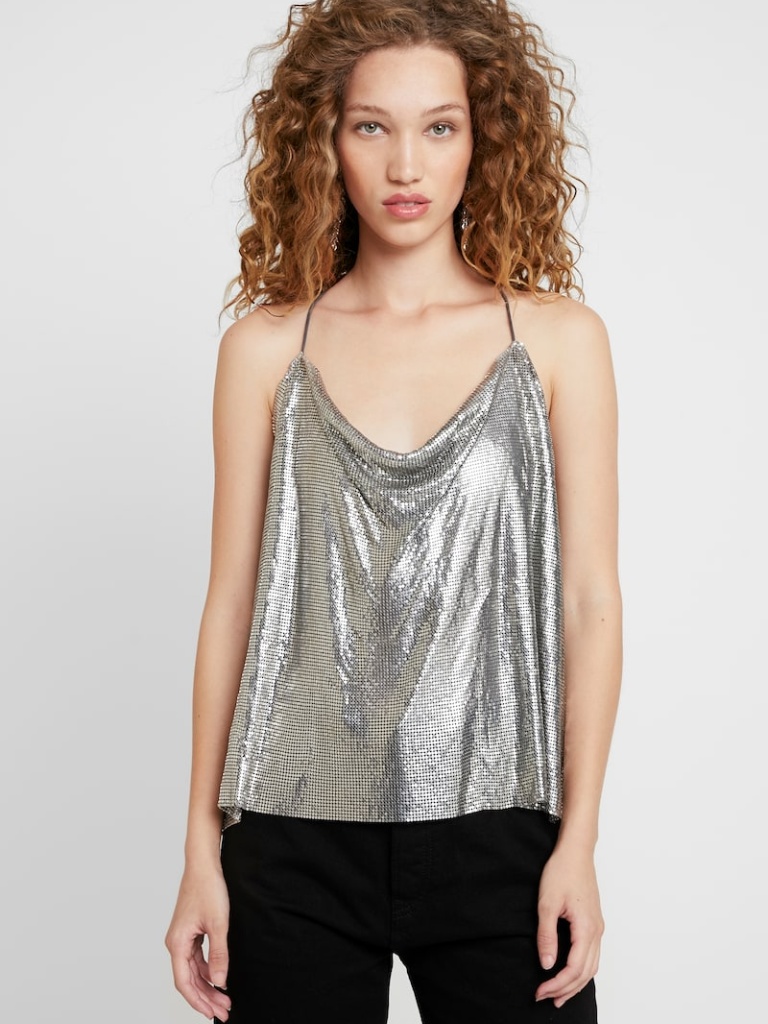
metallic loose sleeveless hip length Untucked cowl camisole